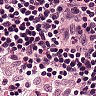
Metastatic tissue present: no